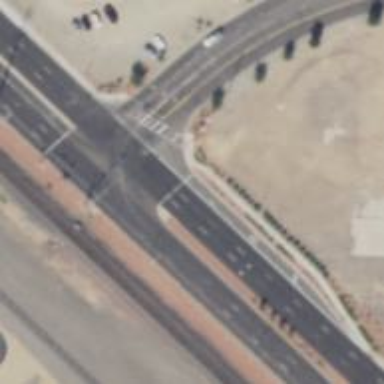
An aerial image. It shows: Solid stop line on the road marking.